Interaction volume radius: 10 \u00c5
Interaction volume height: 15 \u00c5
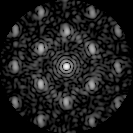
Disorder parameter: 0.4207